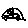
Label: car